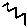
Label: zigzag